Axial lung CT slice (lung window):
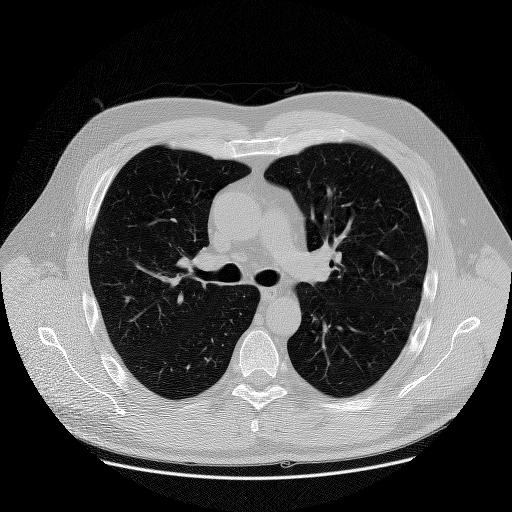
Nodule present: no